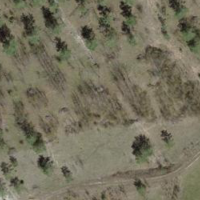
EUNIS habitat code: 56
Species observed at this site:
Pholidoptera griseoaptera
Phaneroptera falcata
Ruspolia nitidula
Oecanthus pellucens
Chorthippus brunneus
Nemobius sylvestris
Gomphocerippus rufus
Chorthippus biguttulus